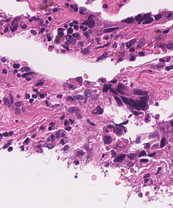
Tumor epithelial tissue: yes
Tumor-associated stroma tissue: yes
Normal tissue: no